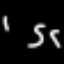
Label: squiggle